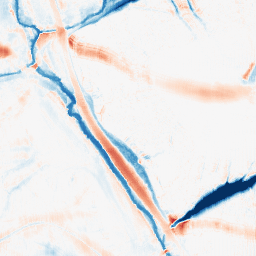
Category: morphological
Decomposition family: morphological_ellipse
Decomposition parameters: operation: average
width: 30
height: 20
Upsampling method: fft_zeropad
Upsampling parameters: scale: 4
Upsampling scale: 4